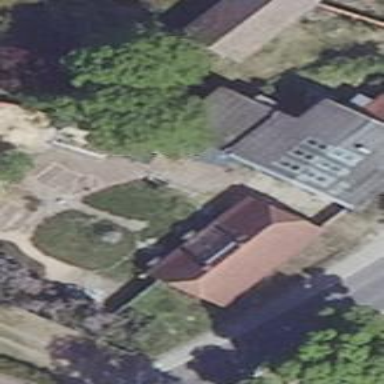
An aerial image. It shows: Gabled roofed house.